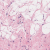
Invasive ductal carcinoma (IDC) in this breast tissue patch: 0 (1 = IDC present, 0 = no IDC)